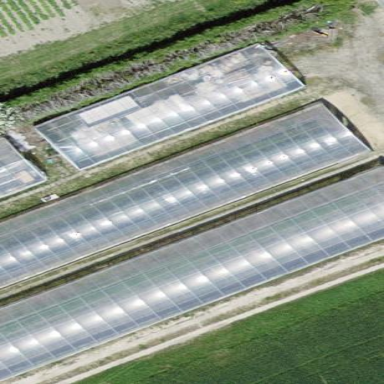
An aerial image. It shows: Greenhouse.